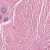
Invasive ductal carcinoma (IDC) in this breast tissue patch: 0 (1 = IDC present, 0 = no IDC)